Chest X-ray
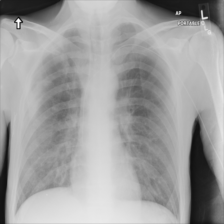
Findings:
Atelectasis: negative
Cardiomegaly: negative
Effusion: negative
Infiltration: negative
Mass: negative
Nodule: negative
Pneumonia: negative
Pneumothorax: negative
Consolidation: negative
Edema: negative
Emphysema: negative
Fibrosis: negative
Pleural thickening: negative
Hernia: negative